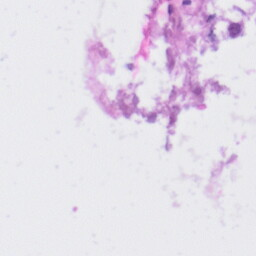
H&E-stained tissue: Liver